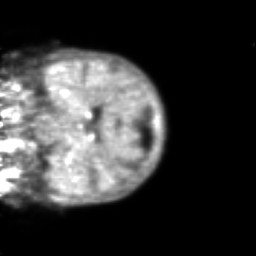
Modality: PET
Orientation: coronal
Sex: female
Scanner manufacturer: ge